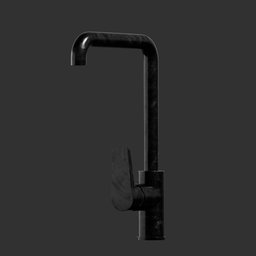
Label: appliances